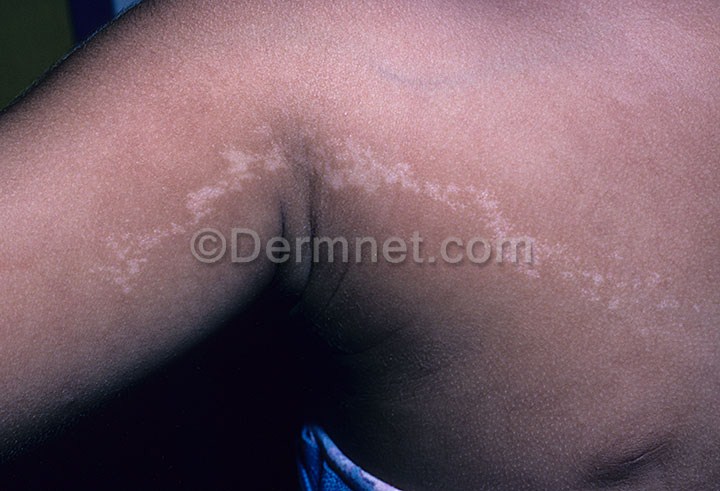
Disease: Psoriasis pictures Lichen Planus and related diseases